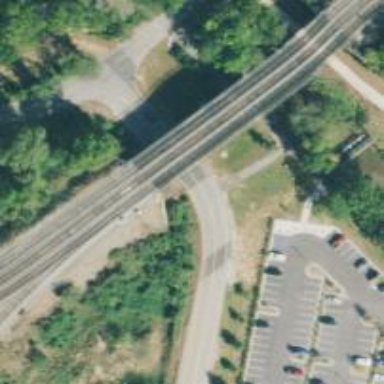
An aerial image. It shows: Bridge over railway line.